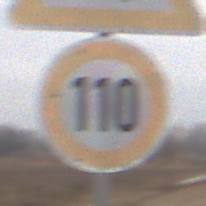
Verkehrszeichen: Geschwindigkeit110
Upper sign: VerengteFahrbahn
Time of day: Midday
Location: Outdoor (RoadRail)
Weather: Overcast
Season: NotSpecified
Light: Natural